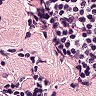
Metastatic tissue present: no